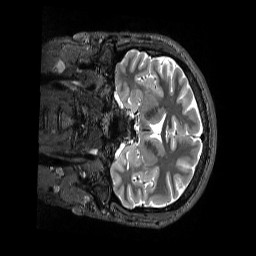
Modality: T2w
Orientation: coronal
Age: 26
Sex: male
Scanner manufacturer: siemens
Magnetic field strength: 3 T
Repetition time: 3.2 s
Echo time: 0.728 s